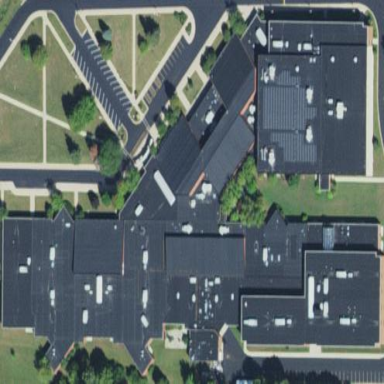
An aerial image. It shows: School building.